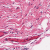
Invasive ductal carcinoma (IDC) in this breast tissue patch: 0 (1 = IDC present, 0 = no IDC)